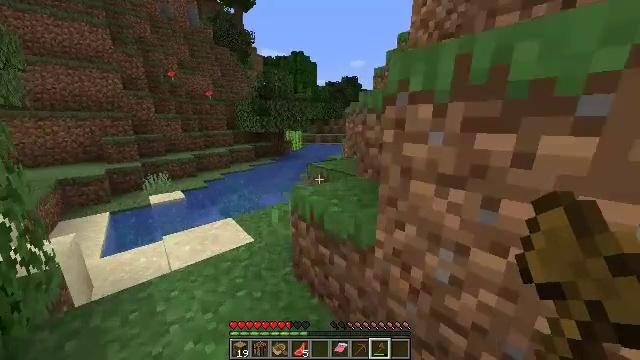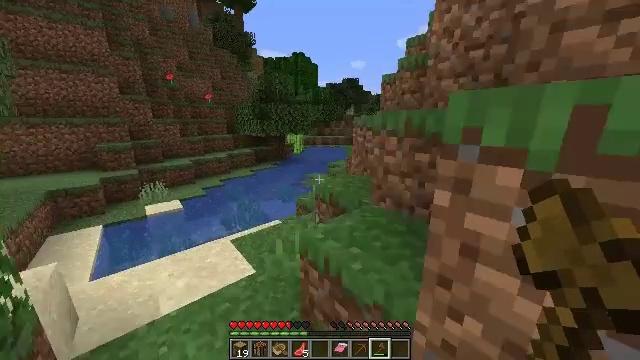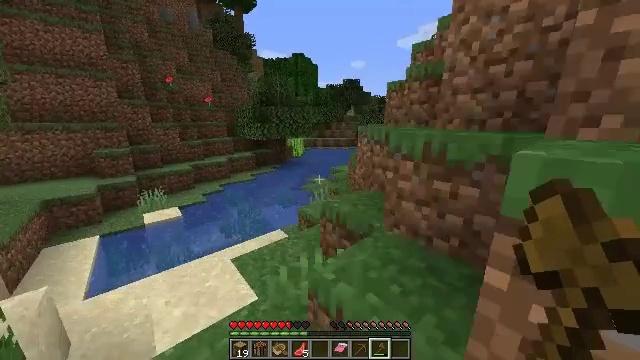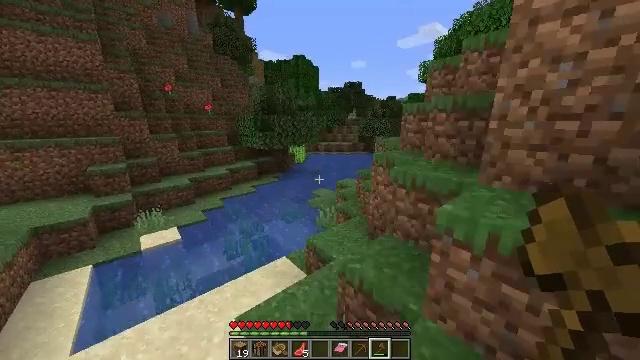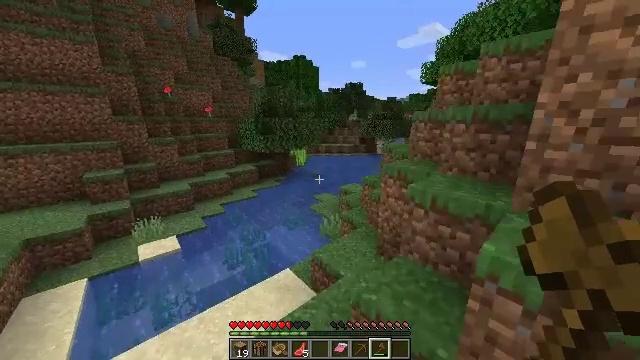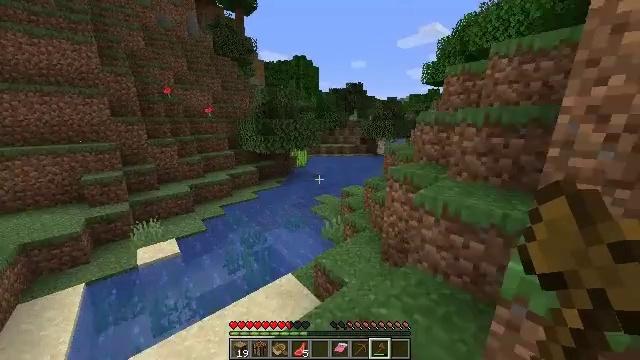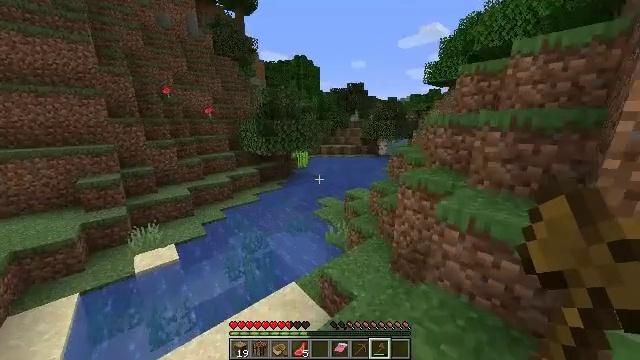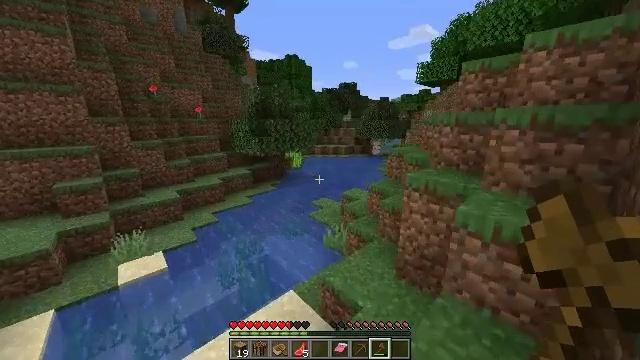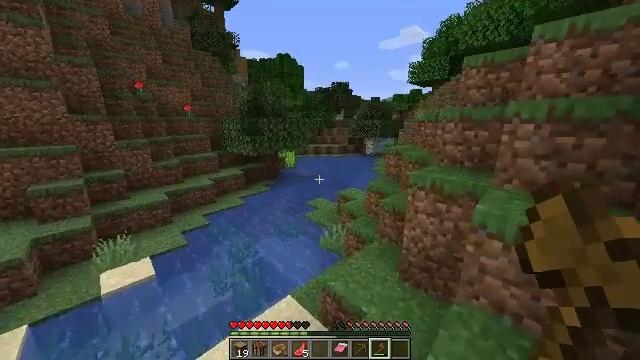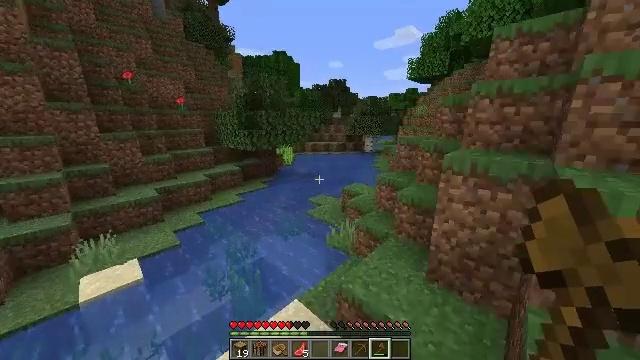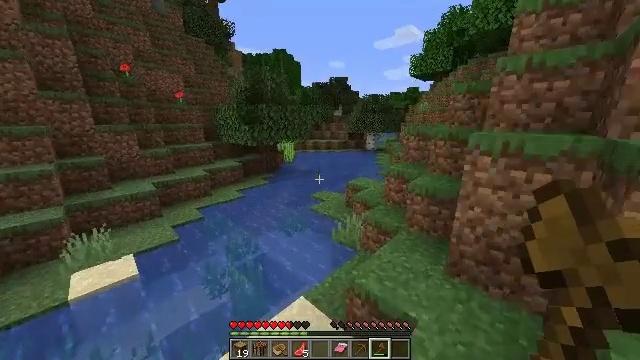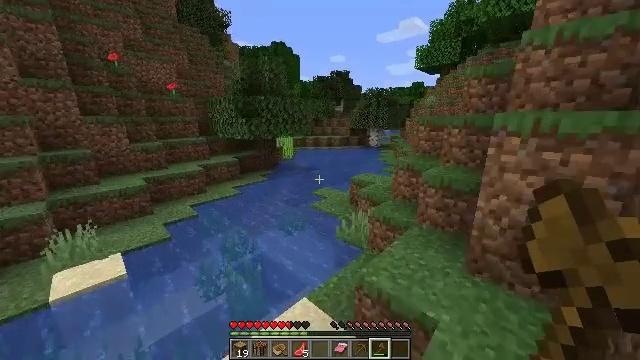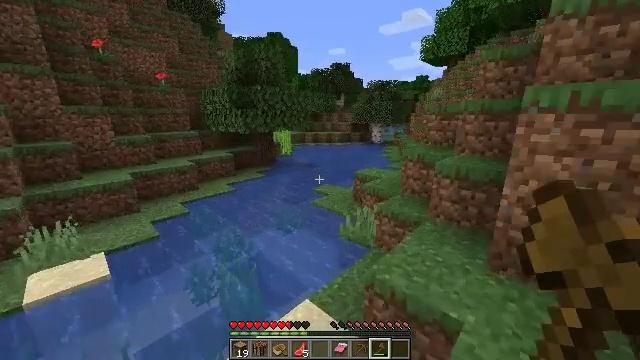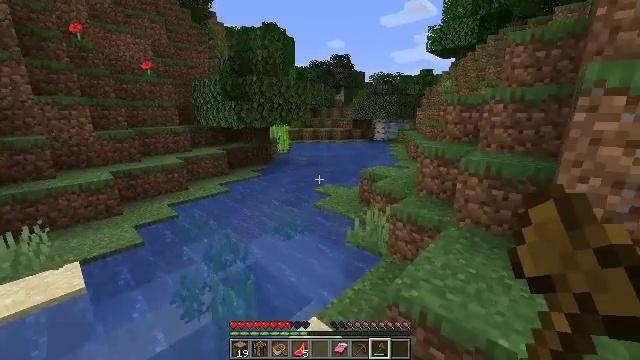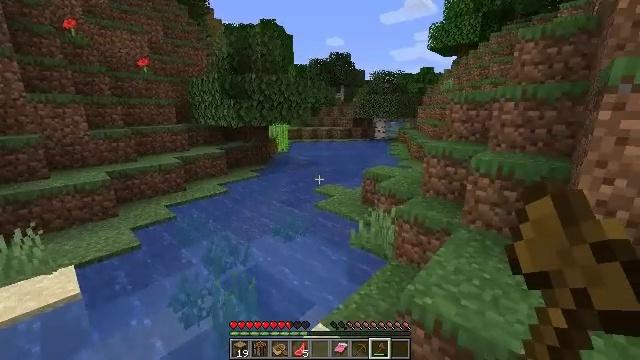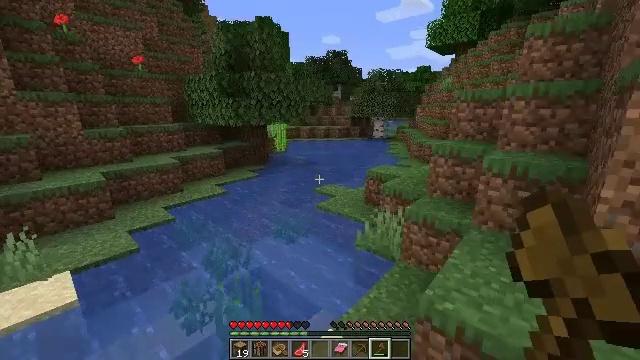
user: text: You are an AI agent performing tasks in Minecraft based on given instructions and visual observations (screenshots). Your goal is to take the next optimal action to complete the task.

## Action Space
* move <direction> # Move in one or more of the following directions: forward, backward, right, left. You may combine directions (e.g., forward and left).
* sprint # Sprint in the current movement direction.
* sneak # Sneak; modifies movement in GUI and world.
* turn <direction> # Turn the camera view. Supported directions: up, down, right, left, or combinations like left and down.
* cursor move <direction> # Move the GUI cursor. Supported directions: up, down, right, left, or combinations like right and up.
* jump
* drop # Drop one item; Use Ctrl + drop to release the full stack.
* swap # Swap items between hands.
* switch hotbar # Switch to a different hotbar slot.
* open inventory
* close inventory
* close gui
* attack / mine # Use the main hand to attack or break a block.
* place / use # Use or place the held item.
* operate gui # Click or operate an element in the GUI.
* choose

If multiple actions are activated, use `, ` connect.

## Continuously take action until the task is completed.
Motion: motion action
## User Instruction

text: Break the grass block.
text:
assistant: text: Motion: move forward and move left, jump
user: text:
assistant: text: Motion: move forward and move left, jump
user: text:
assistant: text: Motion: move forward and move left, jump
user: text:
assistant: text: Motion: move forward and move left, jump
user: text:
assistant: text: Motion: move forward and move left
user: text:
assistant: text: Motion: move forward and move left
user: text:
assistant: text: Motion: move forward and move left, turn right
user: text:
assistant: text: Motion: move forward and move left, turn right
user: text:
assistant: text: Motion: move forward, turn right
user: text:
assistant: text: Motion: no_op
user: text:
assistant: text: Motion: no_op
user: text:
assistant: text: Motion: no_op
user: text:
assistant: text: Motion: no_op
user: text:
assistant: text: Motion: move left
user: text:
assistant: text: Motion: move left
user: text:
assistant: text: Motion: move left
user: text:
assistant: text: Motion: move left
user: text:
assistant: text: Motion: move back
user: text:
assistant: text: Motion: move back
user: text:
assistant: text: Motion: move back
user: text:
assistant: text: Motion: move back
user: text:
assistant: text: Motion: turn right
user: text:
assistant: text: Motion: move forward, turn right
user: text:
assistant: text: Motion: move forward, turn right and up
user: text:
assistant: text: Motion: move forward, turn right
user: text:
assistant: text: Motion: move forward, turn right
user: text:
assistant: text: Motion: move forward
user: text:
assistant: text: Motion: move forward
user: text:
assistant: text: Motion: move forward, sprint
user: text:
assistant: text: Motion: move forward, sprint